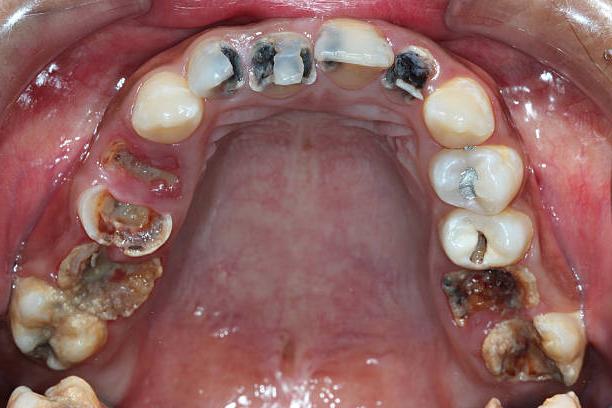
Condition: Gingivitis